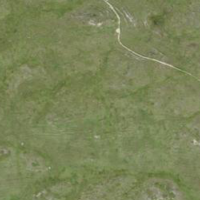
EUNIS habitat code: 26
Species observed at this site:
Saxifraga paniculata
Sempervivum montanum